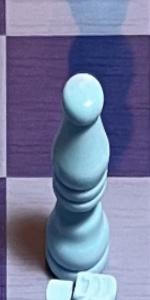
Label: Bishop_White